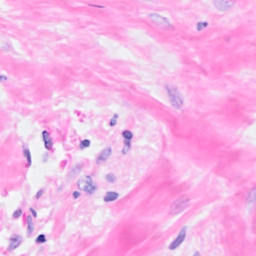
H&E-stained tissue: Breast